Question:
I want to make this feature, i did try many ways, but i couldn't find answer.
1. UITextView + NSAttritubtedString I think this is best way, but cannot applied to iOS 5. Only over iOS 6.
2. TTTAttributedLabel (UITextView + Overlay UILabel + CoreText) Work well in English/Korean characters, but problem occured in japanese/chinese.
3. JSTokenField (or other Token Libraries) We need UITextView for supporting multiline, but these are UITextField.
I spent more than 4 days for this problem.. Thanks for reading.
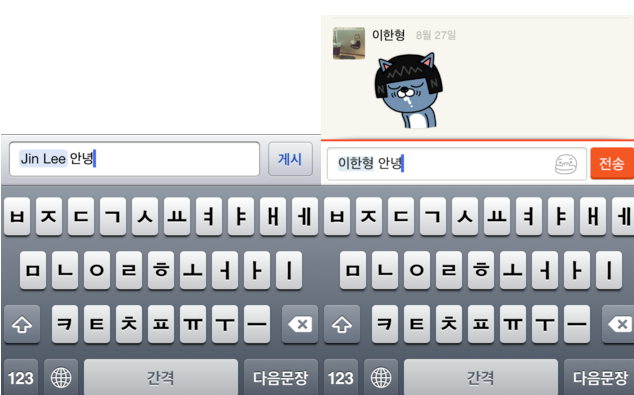
Answer: I you really have to support iOS versions prior to iOS 6, then maybe you should take a look at the UITextInput protocol (and related stuff): <URL>
Using this, I've managed to implement a custom component for bankcard-number input, and I think it's certainly possible what you're trying to achieve (although it would take a few days of experimenting to get a good grasp of this stuff).